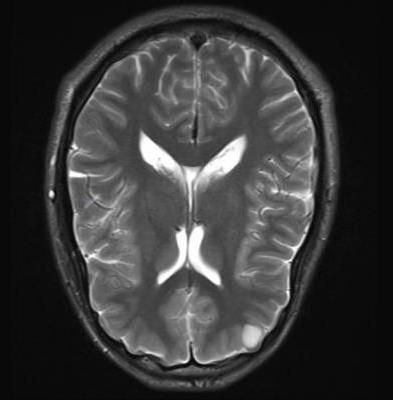
Label: notumor